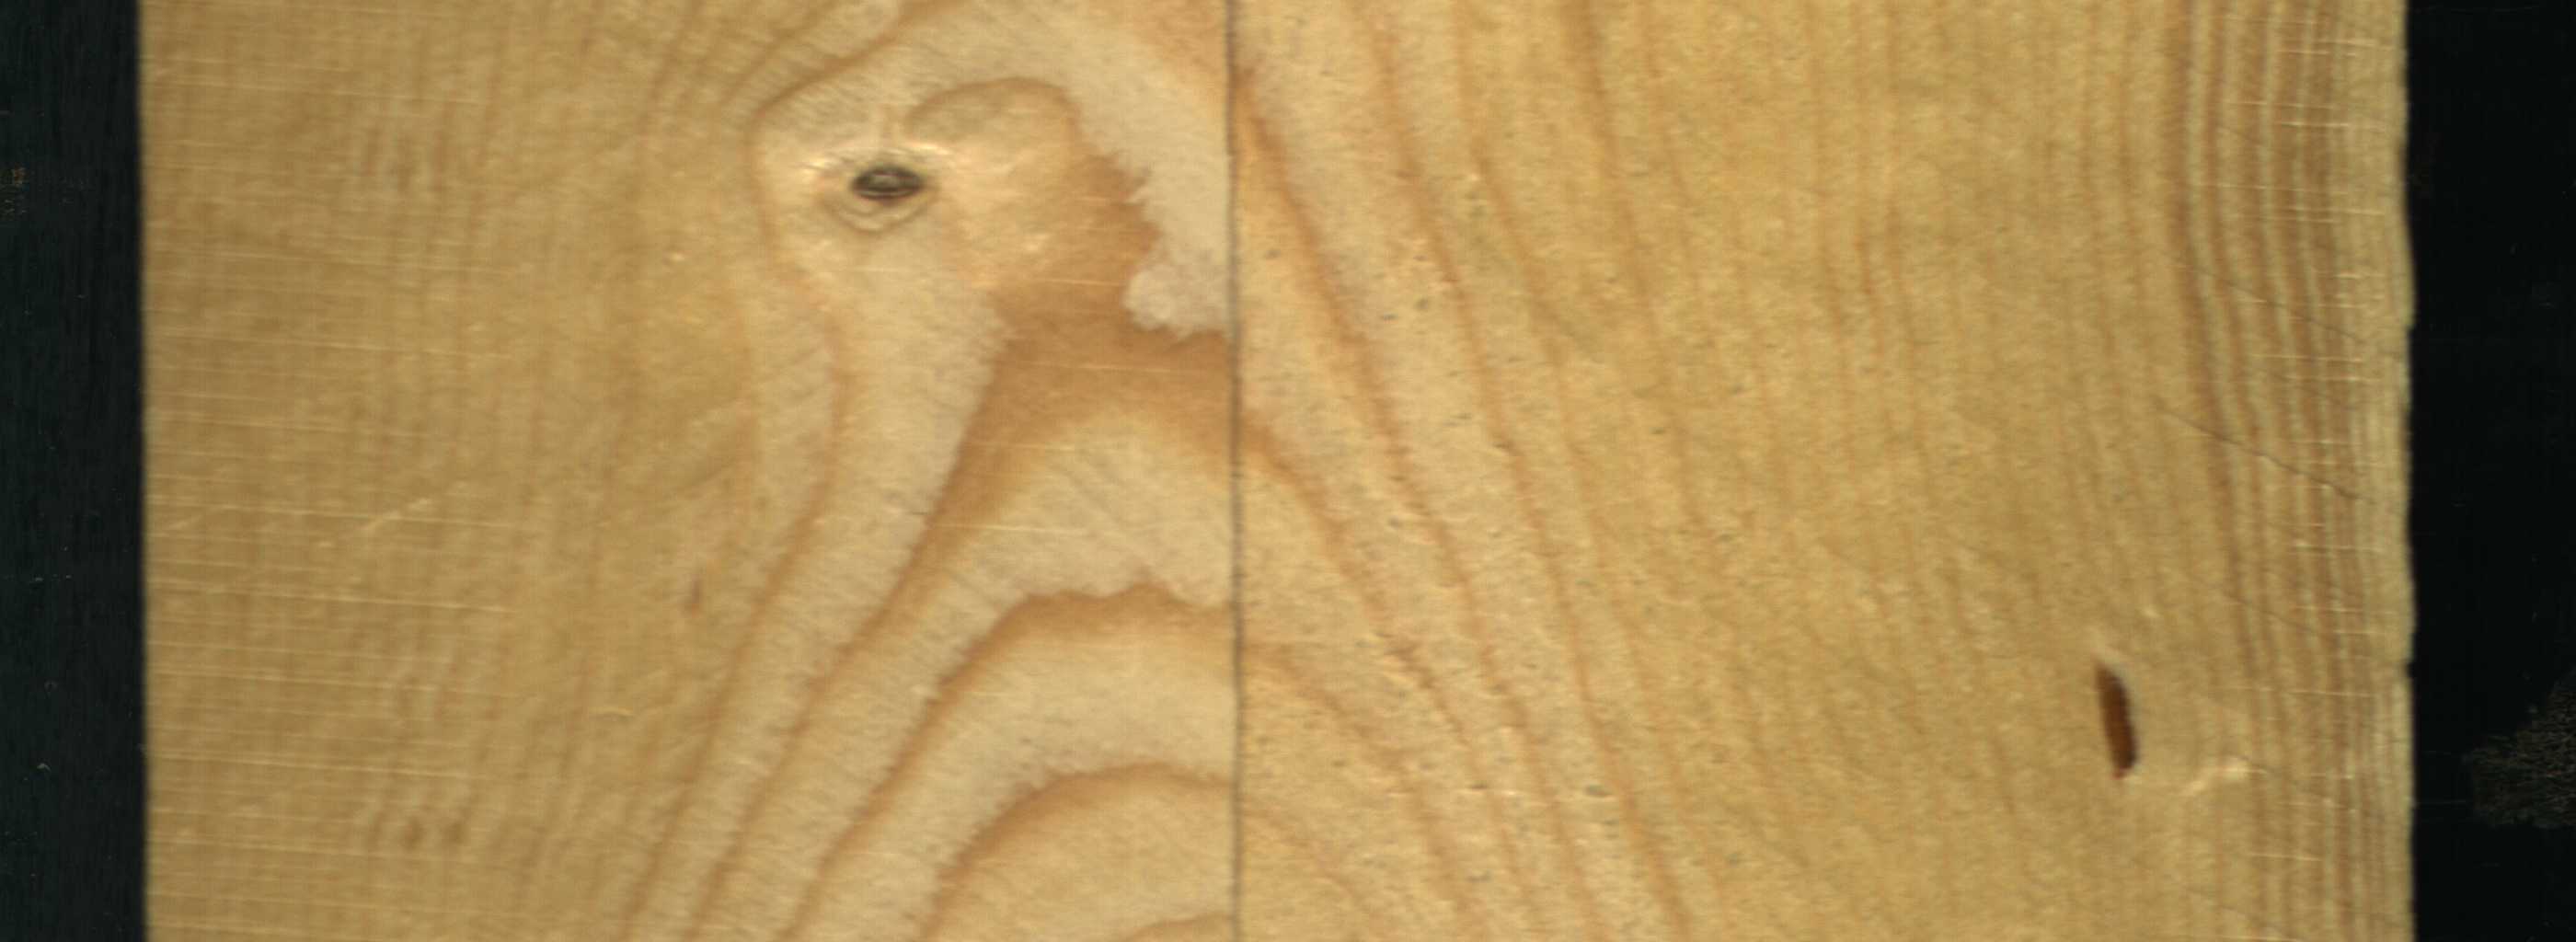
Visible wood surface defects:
resin
Crack
Live_Knot